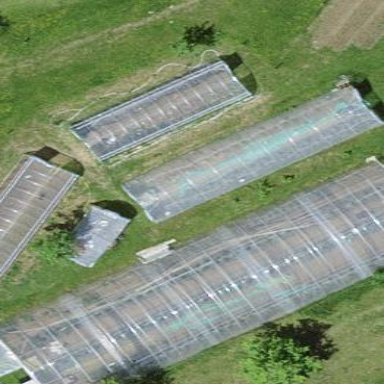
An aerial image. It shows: Greenhouse.